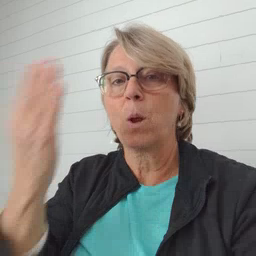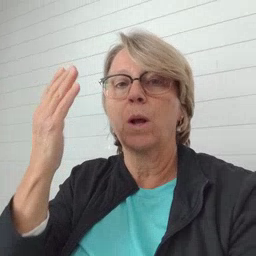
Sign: morning